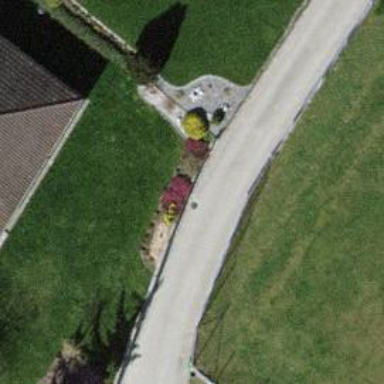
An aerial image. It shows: Smoothly paved residential road.